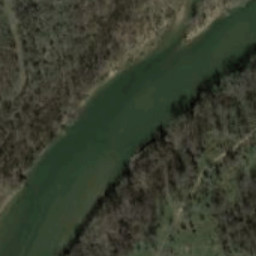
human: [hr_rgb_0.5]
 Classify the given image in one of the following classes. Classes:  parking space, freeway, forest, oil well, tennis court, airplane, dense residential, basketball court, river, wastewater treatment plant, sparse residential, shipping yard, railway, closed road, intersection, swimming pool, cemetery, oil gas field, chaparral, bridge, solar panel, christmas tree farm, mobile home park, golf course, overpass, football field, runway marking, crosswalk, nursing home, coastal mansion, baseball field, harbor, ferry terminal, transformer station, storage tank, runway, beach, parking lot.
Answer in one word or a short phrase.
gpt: river